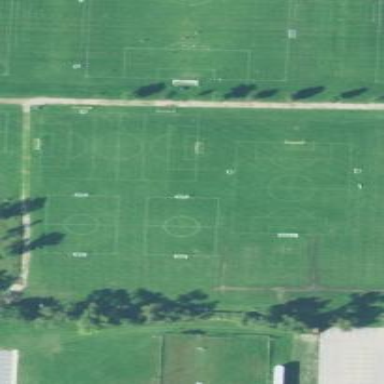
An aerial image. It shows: Soccer pitch for outdoor sports and leisure activities.